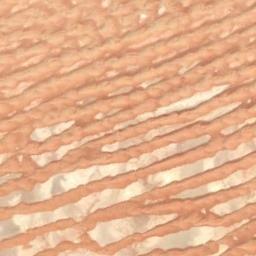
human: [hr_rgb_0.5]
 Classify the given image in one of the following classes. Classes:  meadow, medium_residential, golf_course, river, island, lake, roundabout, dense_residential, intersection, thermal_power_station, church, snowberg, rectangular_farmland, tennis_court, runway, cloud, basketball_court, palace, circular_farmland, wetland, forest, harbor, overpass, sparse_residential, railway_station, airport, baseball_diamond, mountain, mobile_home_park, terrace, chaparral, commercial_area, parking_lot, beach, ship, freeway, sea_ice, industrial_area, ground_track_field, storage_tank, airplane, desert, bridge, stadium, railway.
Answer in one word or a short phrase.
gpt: desert